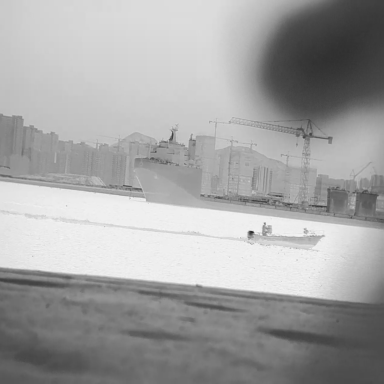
There is a bulk_carrier in the infrared image.